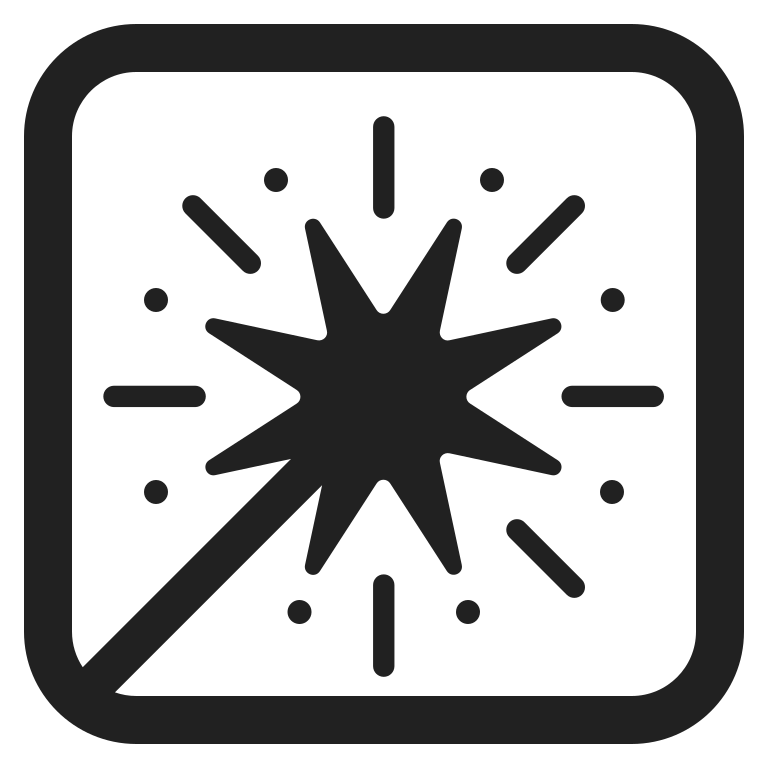
sparkler high contrast